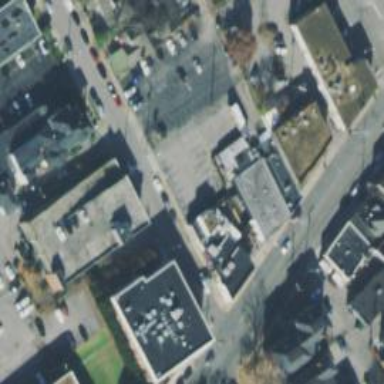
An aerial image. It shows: Commercial building.